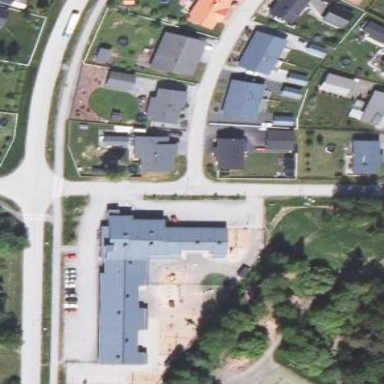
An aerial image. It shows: Kindergarten building with gabled roof.